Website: walmart
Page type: account-selection
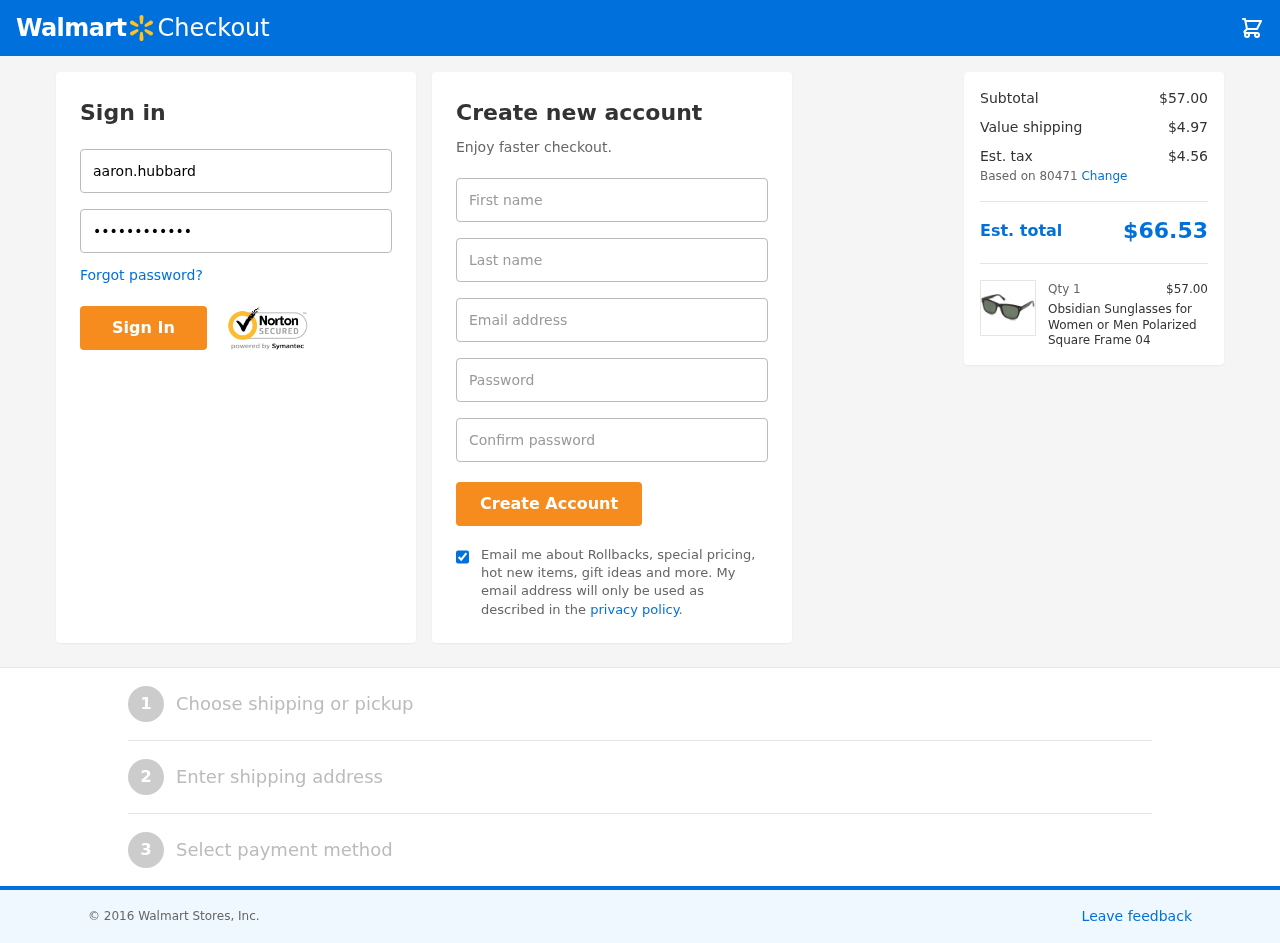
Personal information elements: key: PII_EMAIL
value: aaron.hubbard@hotmail.com
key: PII_FIRSTNAME
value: Aaron
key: PII_LASTNAME
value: Hubbard
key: PII_LOGIN_USERNAME
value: aaron.hubbard
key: PII_POSTCODE
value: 80471
Product elements: key: PRODUCT1_NAME
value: Obsidian Sunglasses for Women or Men Polarized Square Frame 04
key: PRODUCT1_PRICE
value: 57
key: PRODUCT1_QUANTITY
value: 1
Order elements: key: ORDER_SUBTOTAL
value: $57.00
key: ORDER_SHIPPING_COST
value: $4.97
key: ORDER_TAX
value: $4.56
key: ORDER_TOTAL
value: $66.53